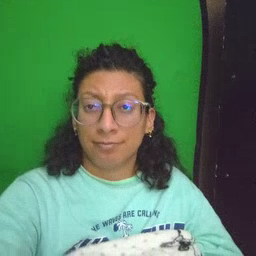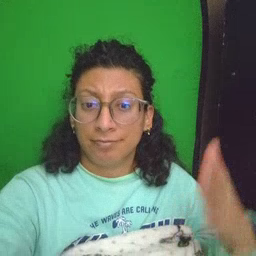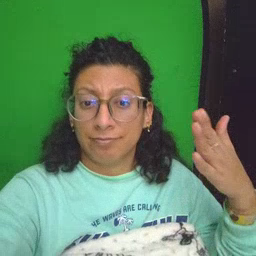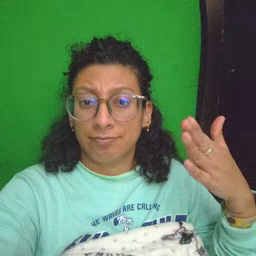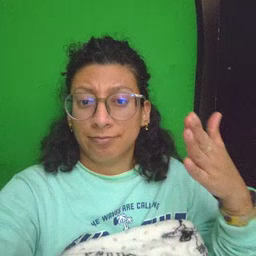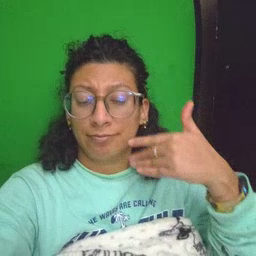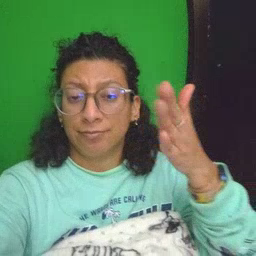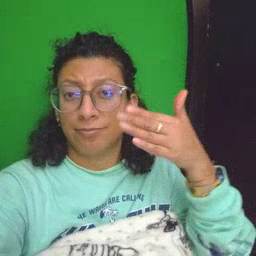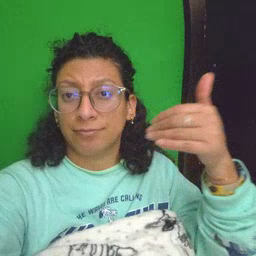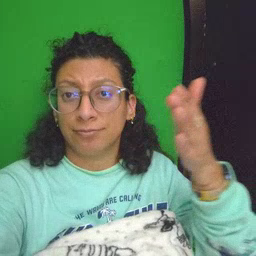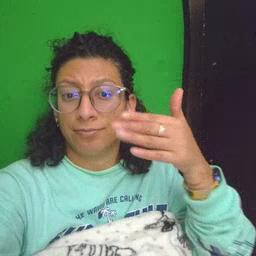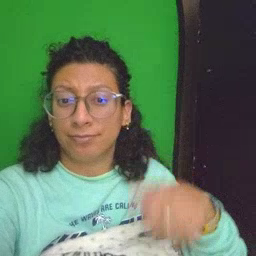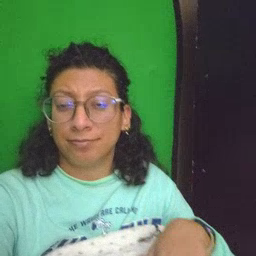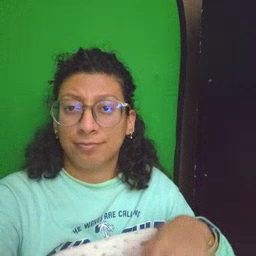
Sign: flag